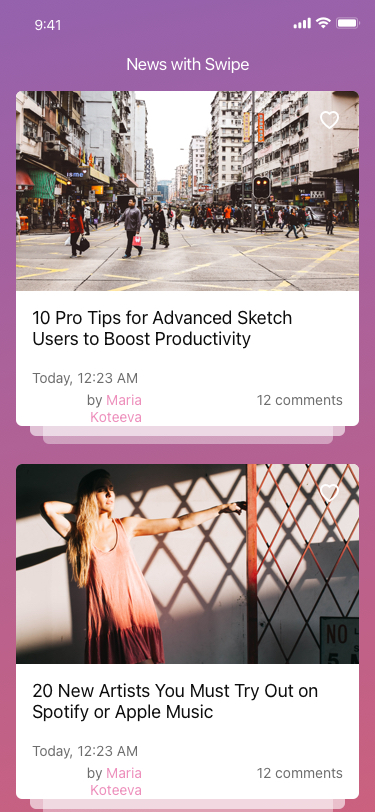
Text in this UI design:
by Maria Koteeva
Today, 12:23 AM
12 comments
10 Pro Tips for Advanced Sketch Users to Boost Productivity
by Maria Koteeva
Today, 12:23 AM
12 comments
20 New Artists You Must Try Out on Spotify or Apple Music
News with Swipe